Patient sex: M
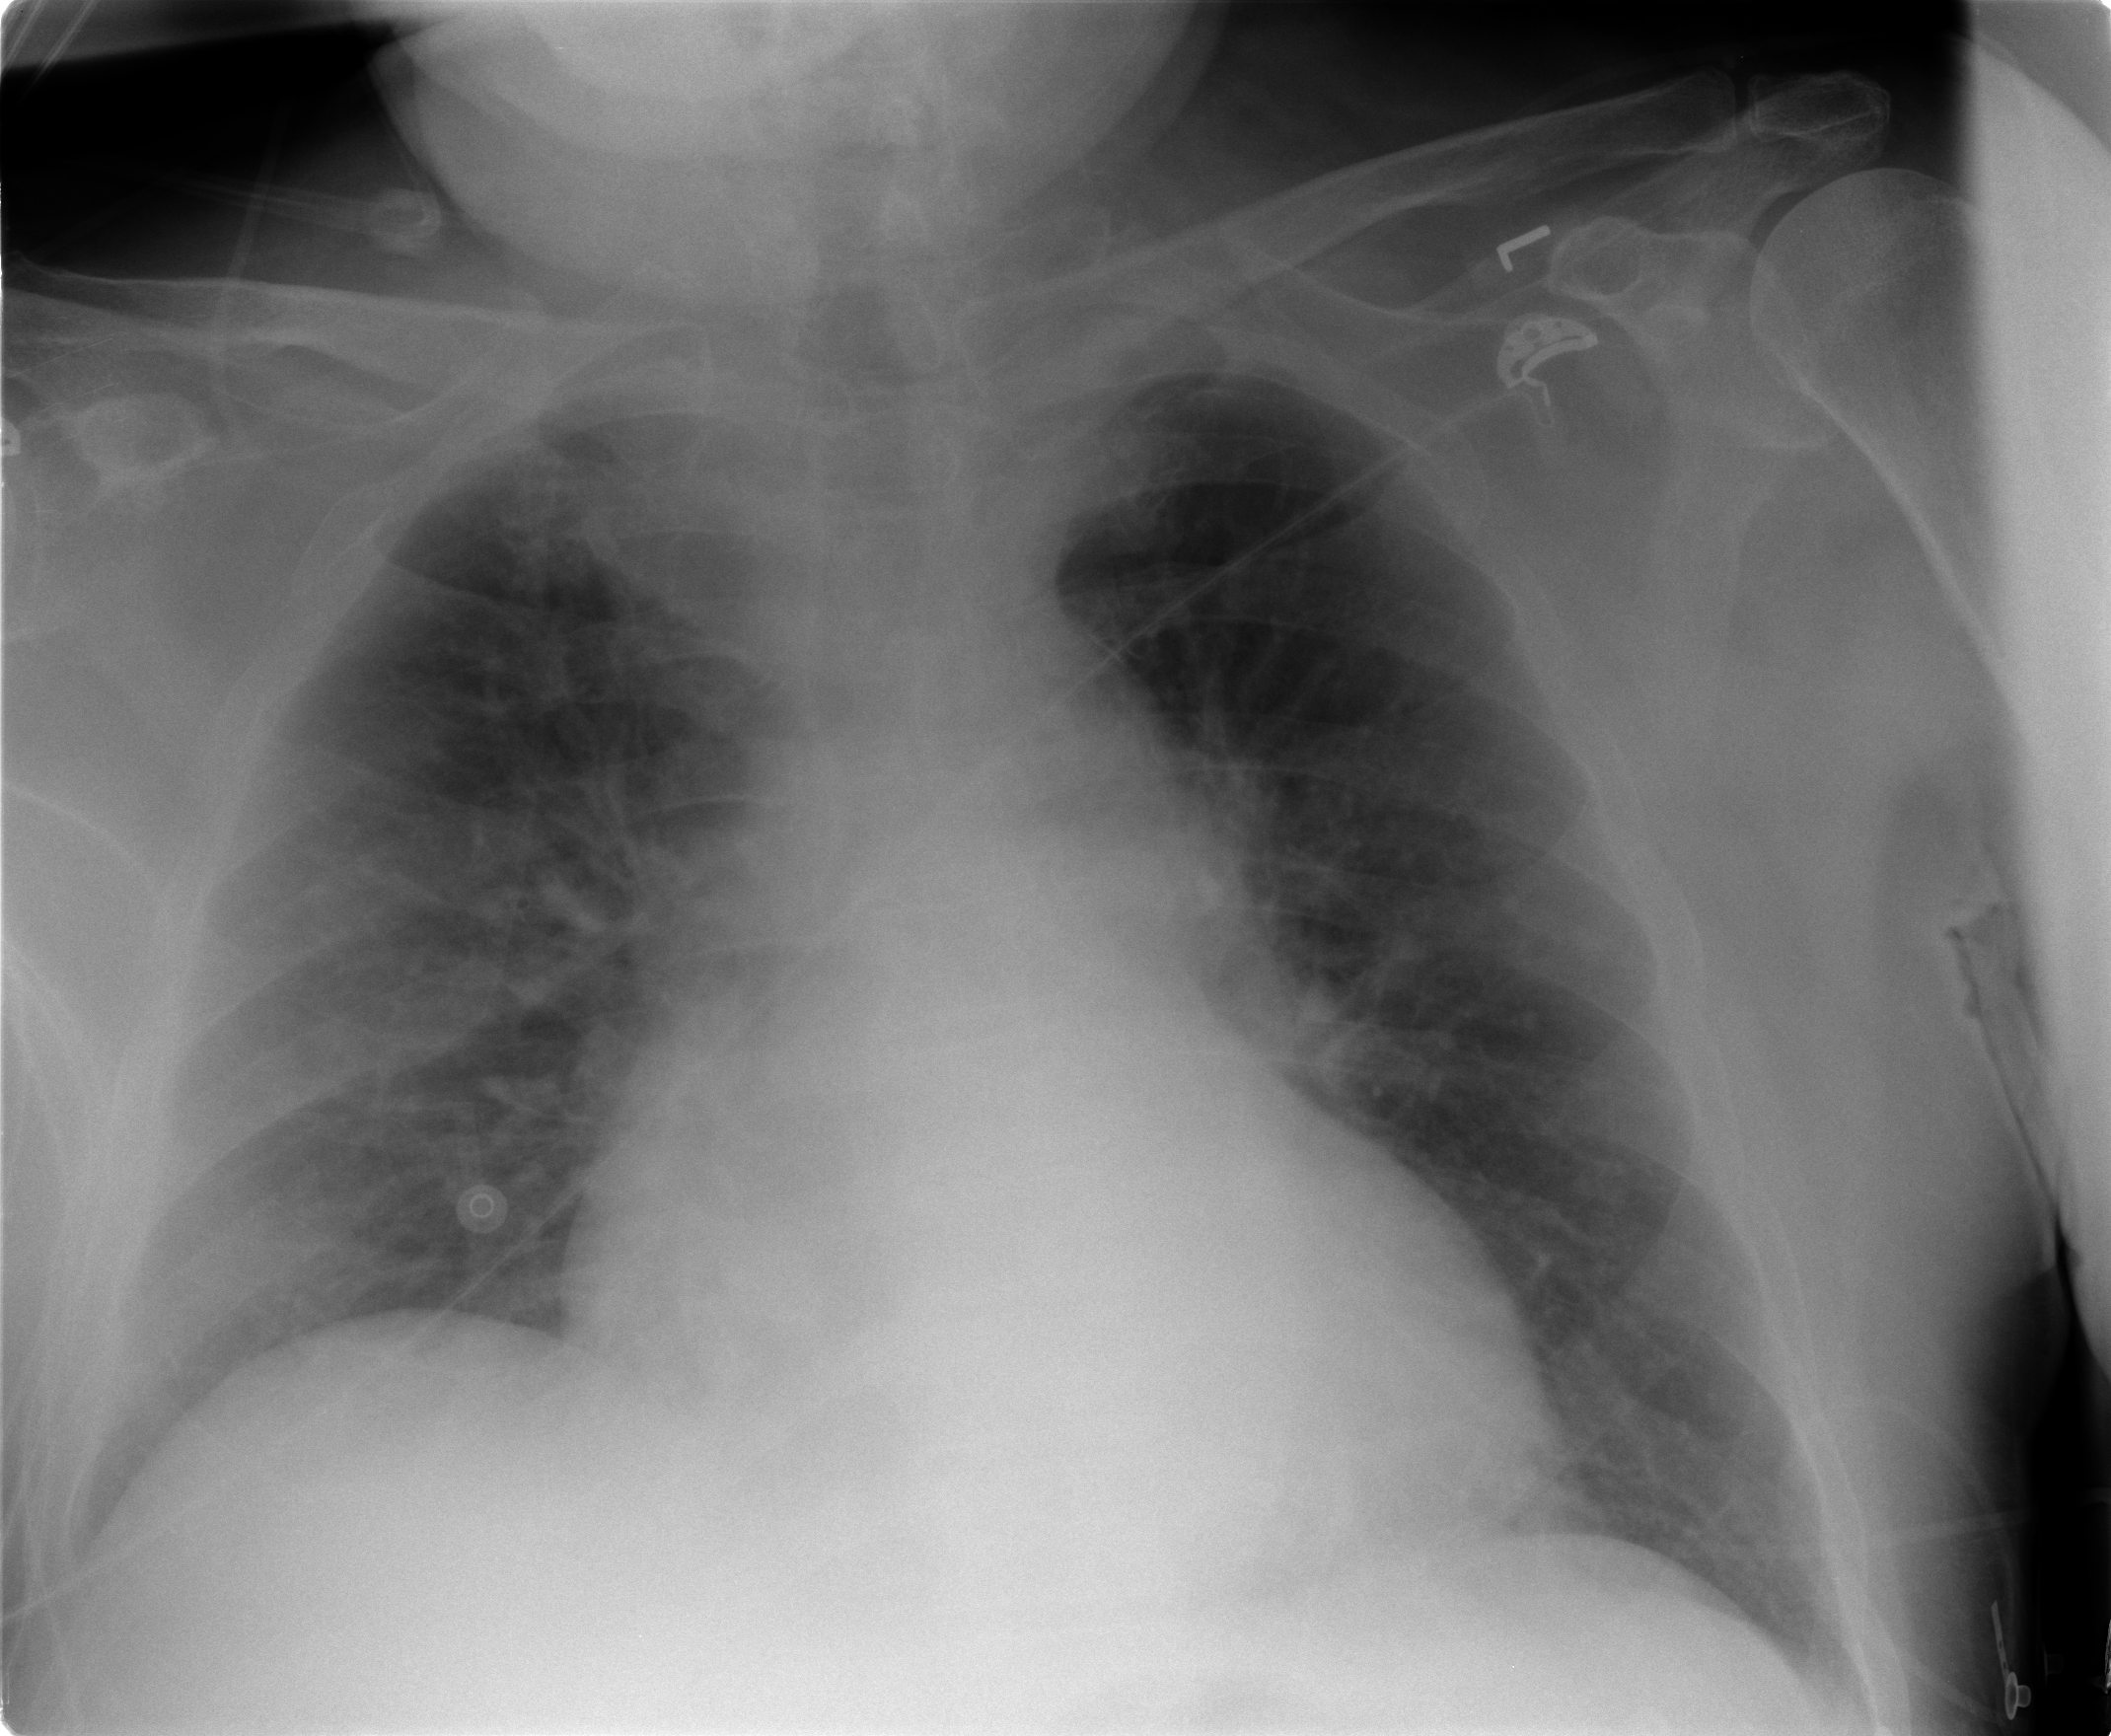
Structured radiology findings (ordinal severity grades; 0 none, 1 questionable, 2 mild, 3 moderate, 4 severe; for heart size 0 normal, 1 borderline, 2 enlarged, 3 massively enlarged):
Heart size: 2
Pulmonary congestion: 2
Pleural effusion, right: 0
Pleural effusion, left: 0
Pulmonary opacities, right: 0
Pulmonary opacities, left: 0
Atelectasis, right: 0
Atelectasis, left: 0